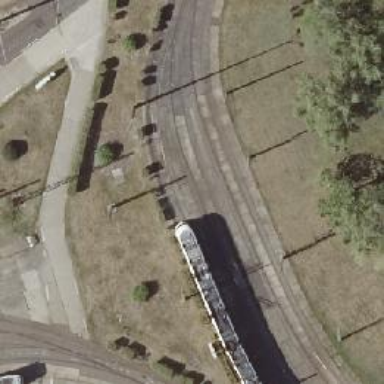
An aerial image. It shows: Tram railway running through service yard with electrified contact lines.